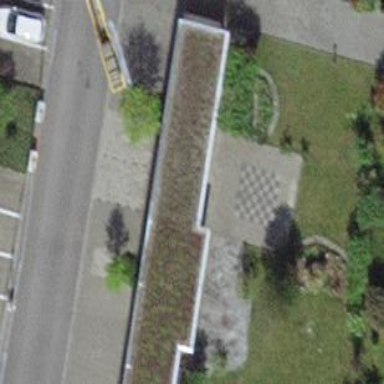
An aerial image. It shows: Garage building.